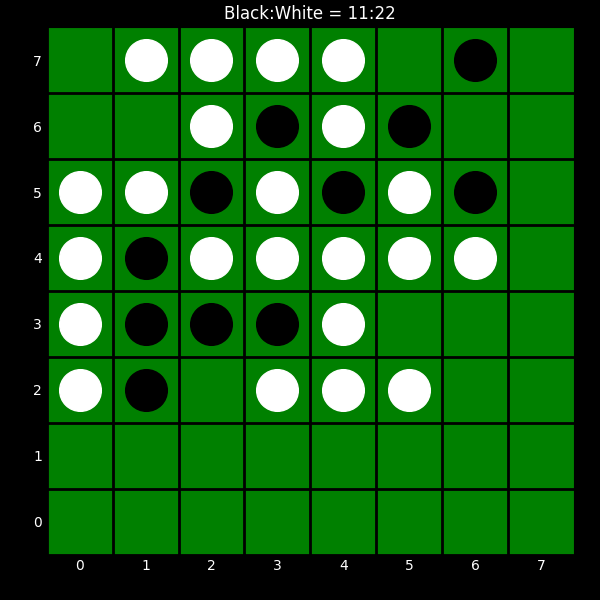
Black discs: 11
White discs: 22